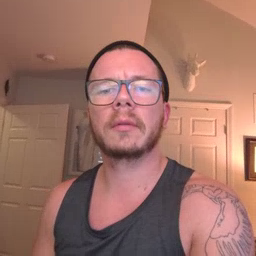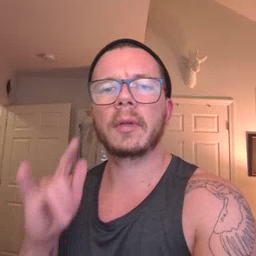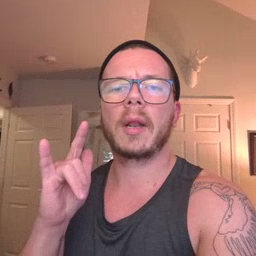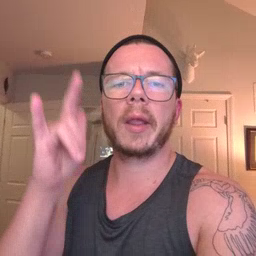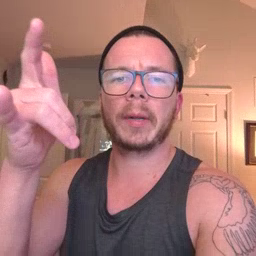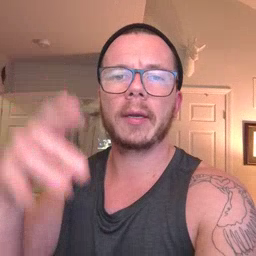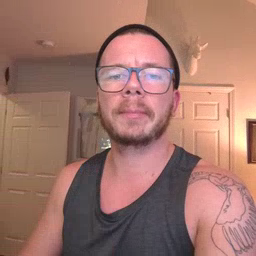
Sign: airplane